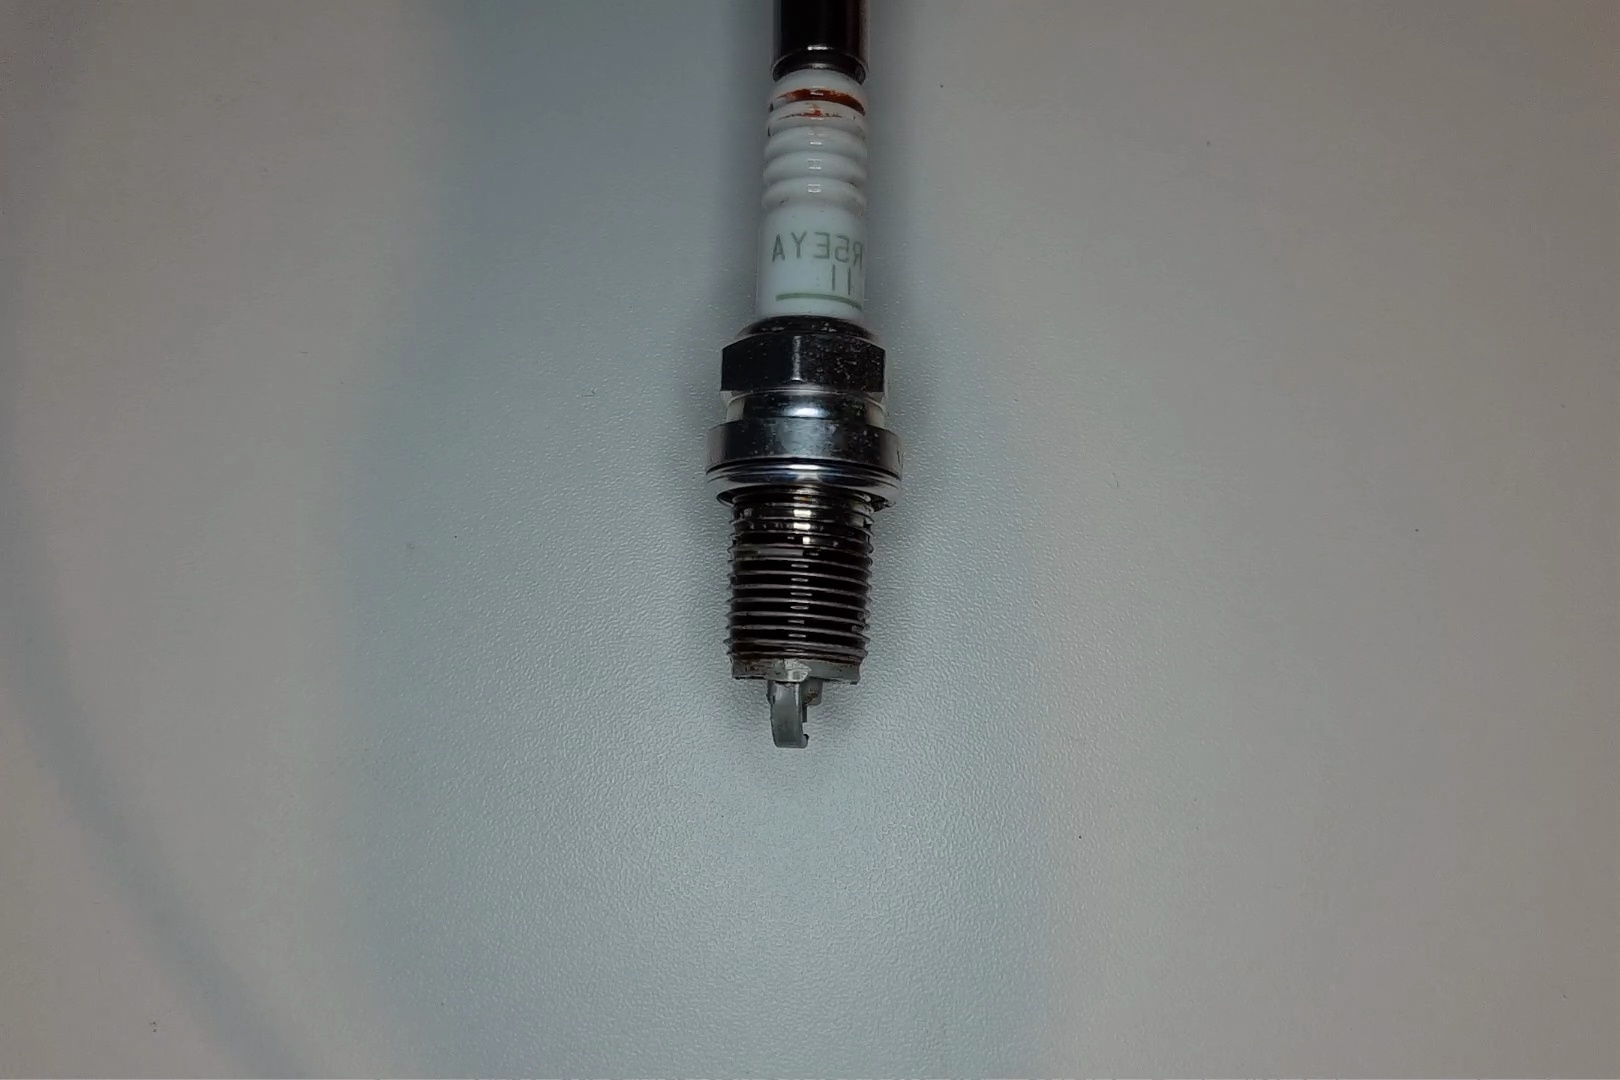
Label: anomaly